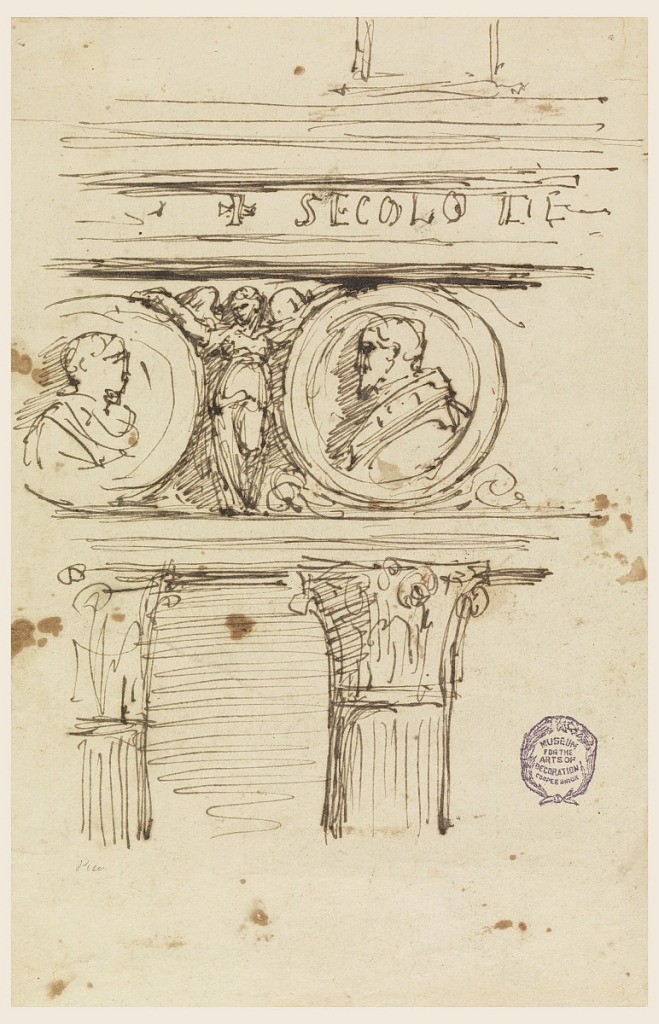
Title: Design for an Entablature
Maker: Filippo Marchionni, Italian, 1732–1805
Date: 1750–1805
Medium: Pen and ink on paper
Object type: Drawing
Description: Architectural details. Capitols of two Corinthian columns and section of freize on which two busts apear in profile, encircled with a female figure between.